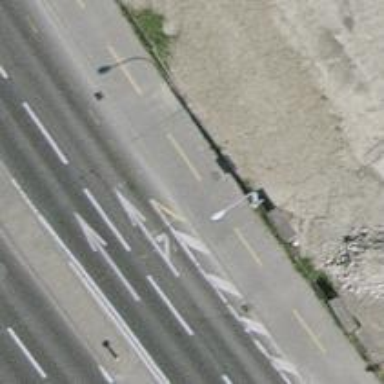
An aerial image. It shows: Asphalt sidewalk and cycleway. The sidewalk and cycleway both have asphalt surface.